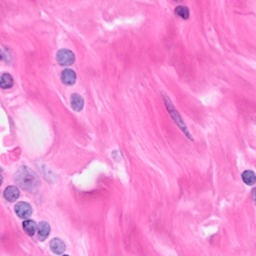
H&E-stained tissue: Breast